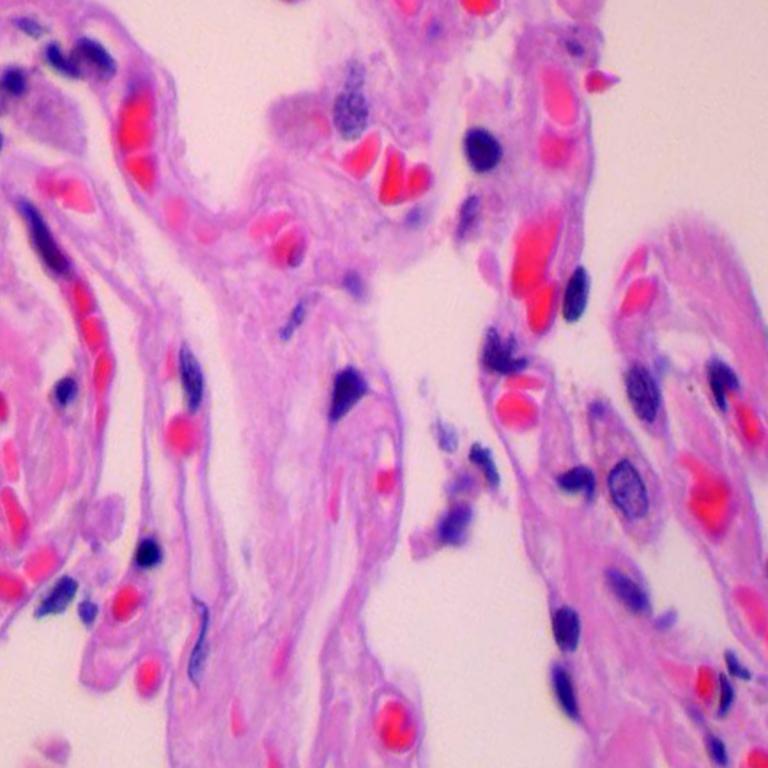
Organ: lung
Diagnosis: benign